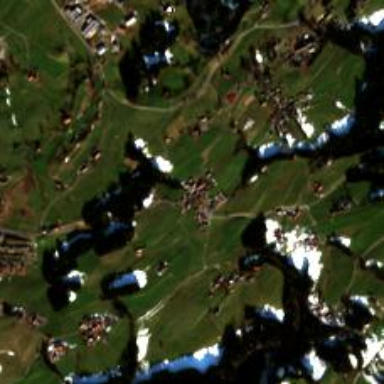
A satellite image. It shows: Small settlement known as hamlet.